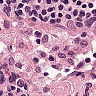
Metastatic tissue present: no